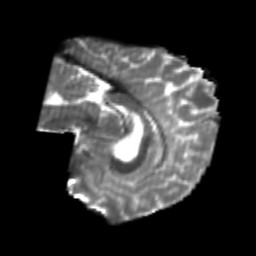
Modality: T2w
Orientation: sagittal
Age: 20
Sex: male
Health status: healthy
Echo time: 0.074 s